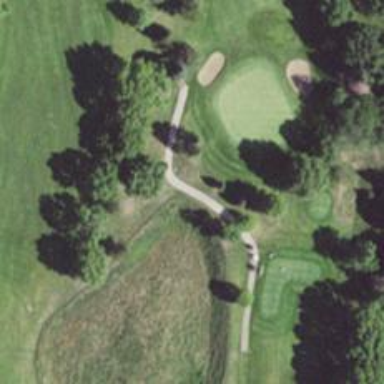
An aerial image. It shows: Path used for both walking and golf.